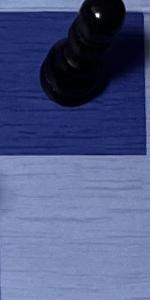
Label: Empty